Interaction volume radius: 5 \u00c5
Interaction volume height: 20 \u00c5
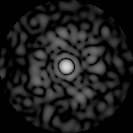
Disorder parameter: 0.8519